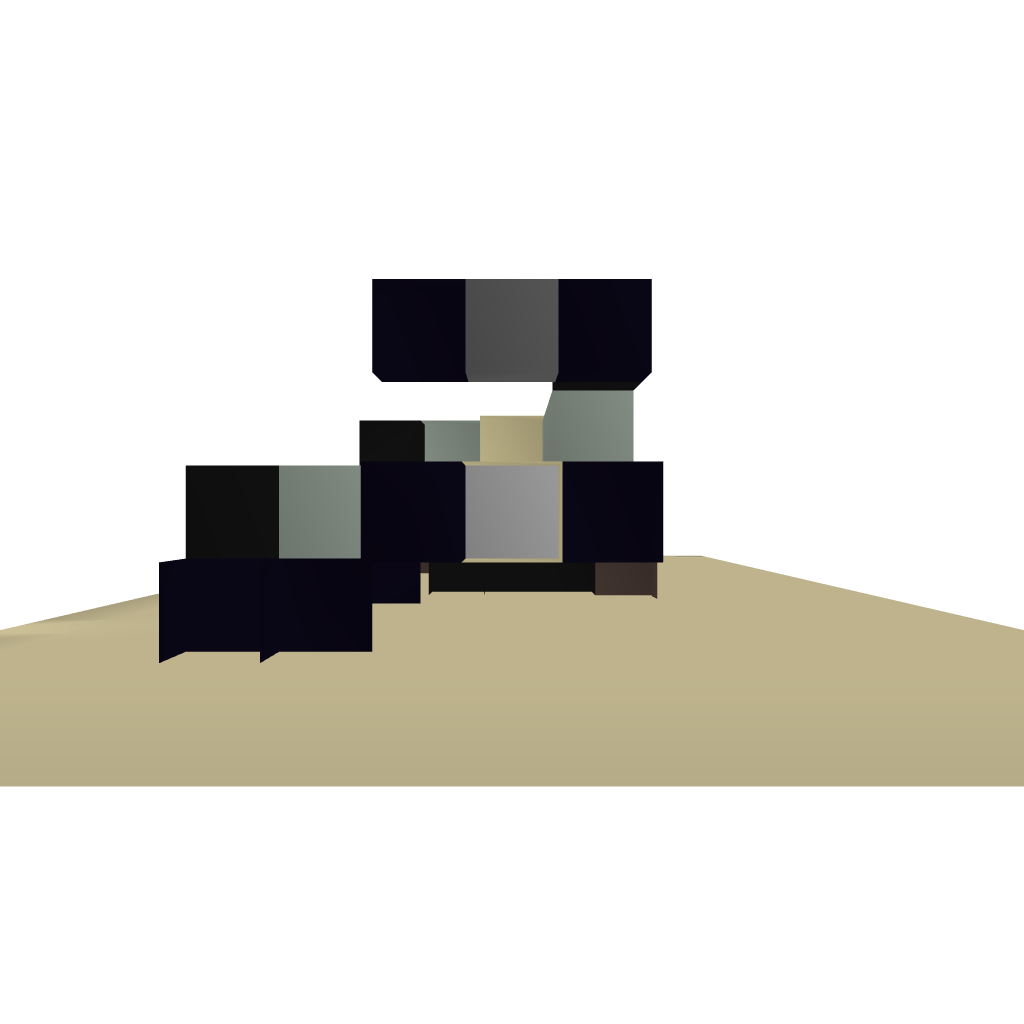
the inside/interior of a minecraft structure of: Automatic TNT Cannon (Basic)